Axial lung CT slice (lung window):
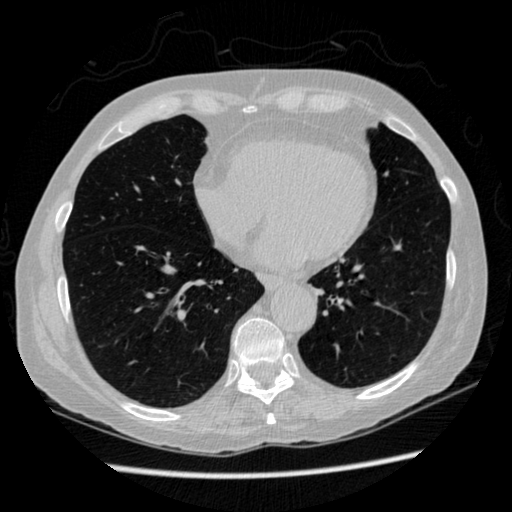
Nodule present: no